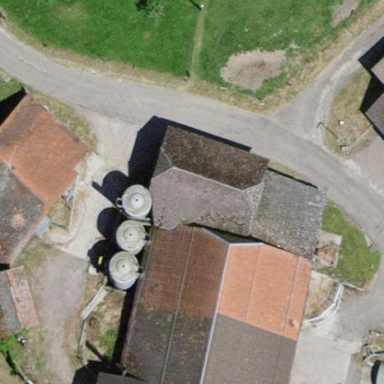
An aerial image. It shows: Barn.